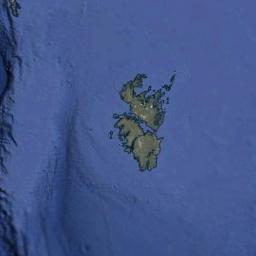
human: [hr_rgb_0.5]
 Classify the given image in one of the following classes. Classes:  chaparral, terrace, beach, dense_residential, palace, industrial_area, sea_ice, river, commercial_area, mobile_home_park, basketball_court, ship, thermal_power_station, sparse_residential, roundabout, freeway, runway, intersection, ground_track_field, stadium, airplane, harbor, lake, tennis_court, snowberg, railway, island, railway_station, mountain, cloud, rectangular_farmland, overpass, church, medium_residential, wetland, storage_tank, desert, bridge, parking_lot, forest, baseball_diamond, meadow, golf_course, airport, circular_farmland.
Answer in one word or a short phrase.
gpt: island